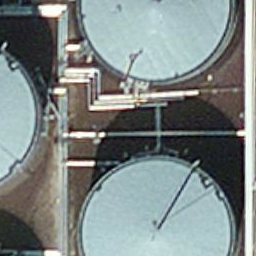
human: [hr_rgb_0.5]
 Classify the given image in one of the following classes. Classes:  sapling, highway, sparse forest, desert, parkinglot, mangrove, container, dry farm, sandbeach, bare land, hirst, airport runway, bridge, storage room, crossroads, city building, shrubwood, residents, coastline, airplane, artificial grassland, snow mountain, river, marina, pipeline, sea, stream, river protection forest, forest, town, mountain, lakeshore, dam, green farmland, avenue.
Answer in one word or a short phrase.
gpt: storage room